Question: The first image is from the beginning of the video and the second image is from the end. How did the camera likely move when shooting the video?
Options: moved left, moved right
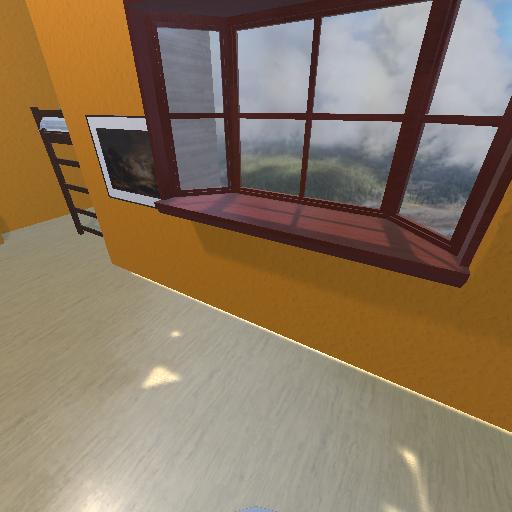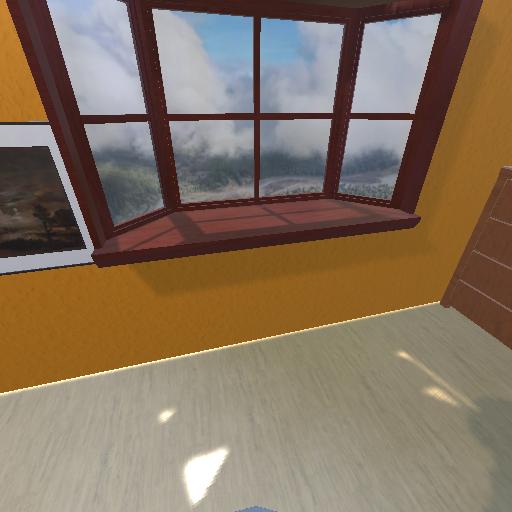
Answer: moved left